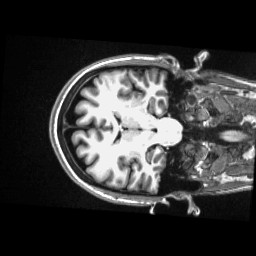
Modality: T1w
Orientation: axial
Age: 34